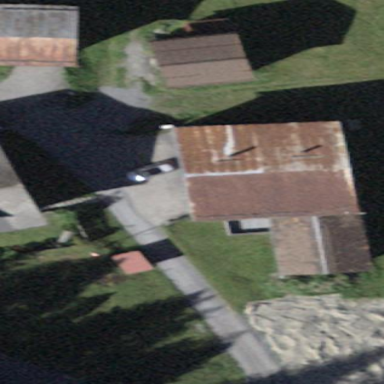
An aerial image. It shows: Building with tile roof.